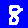
Digit: 8